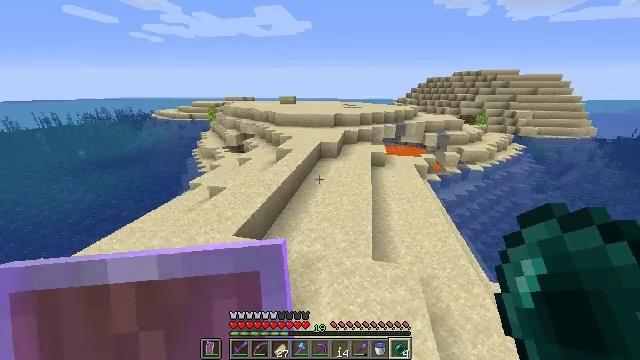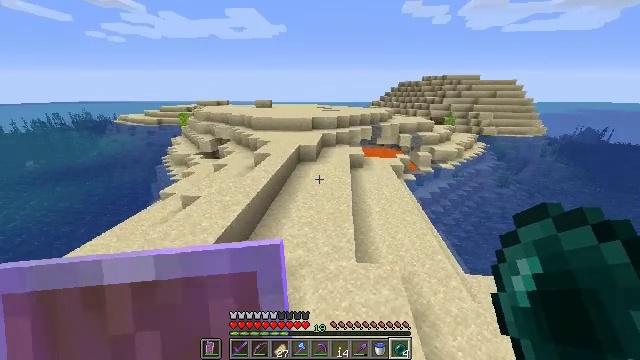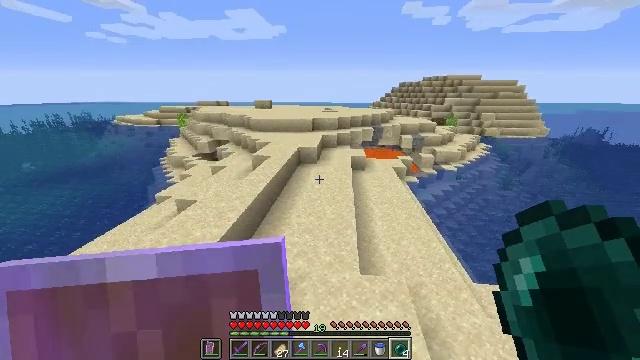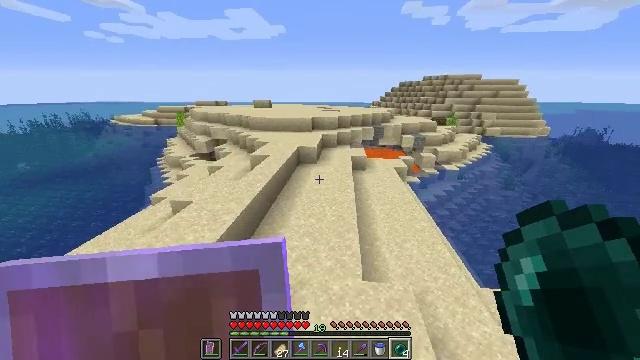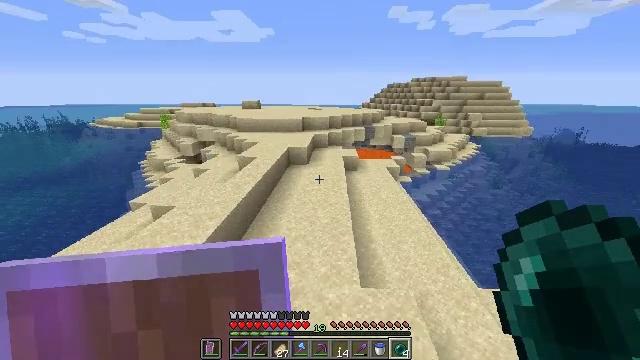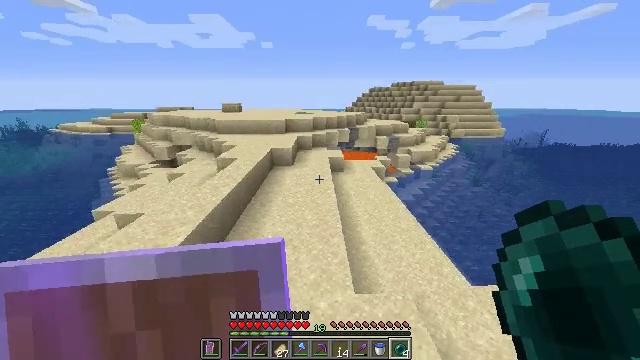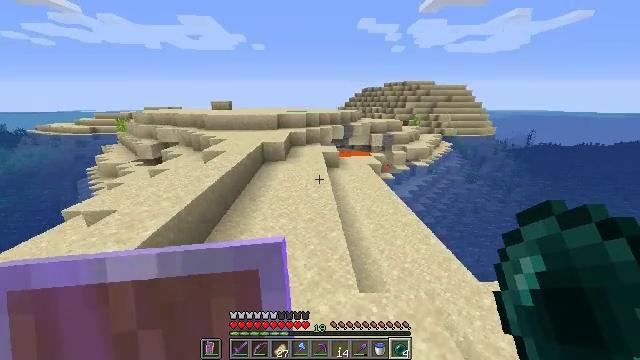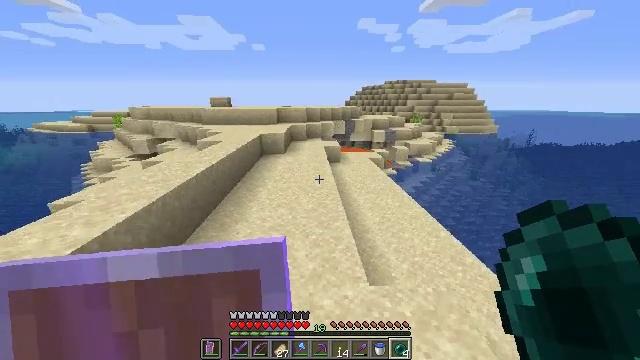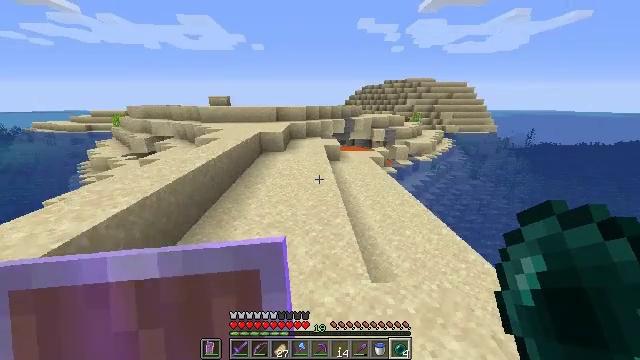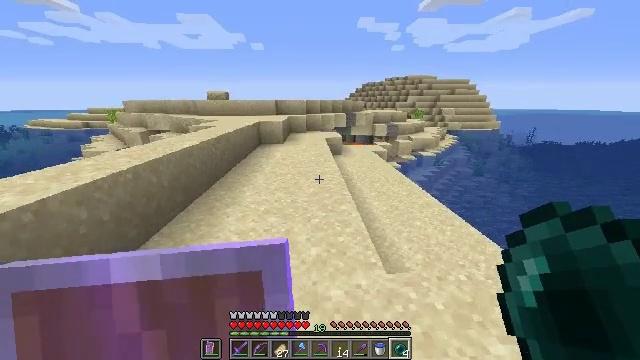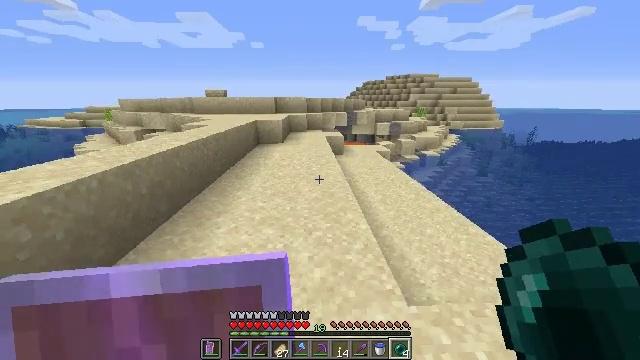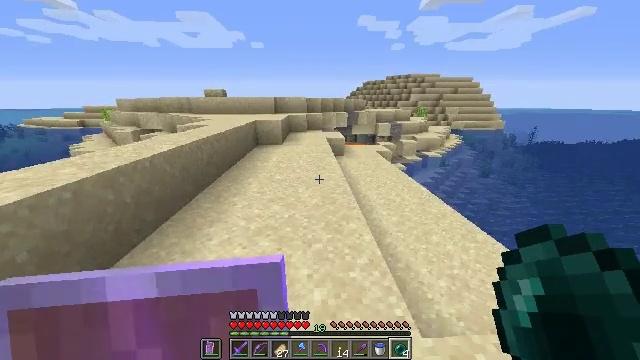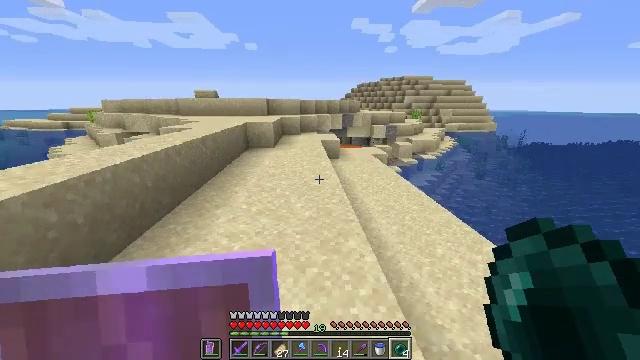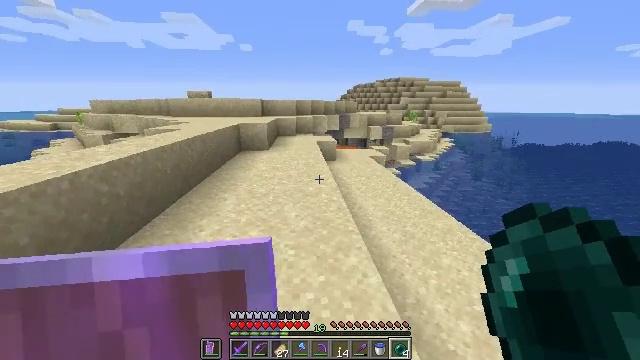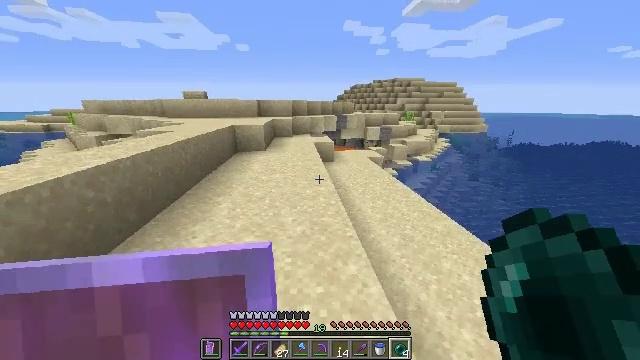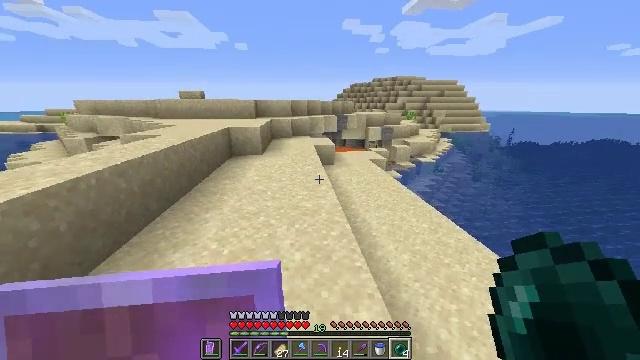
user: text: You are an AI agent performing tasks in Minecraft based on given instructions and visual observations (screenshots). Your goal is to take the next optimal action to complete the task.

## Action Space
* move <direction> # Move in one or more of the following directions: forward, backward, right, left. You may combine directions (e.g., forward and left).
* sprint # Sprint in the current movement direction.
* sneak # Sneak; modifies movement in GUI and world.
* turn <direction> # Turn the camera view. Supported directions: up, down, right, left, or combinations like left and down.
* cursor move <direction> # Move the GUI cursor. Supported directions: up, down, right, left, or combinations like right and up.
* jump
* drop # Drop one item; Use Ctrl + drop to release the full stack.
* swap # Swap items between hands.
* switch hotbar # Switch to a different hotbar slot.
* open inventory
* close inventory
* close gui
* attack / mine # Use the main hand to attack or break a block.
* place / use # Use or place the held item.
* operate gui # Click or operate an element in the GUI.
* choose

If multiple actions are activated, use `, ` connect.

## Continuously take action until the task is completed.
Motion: motion action
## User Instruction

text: Remove an ender pearl from the inventory.
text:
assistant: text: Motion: move forward, sprint, turn right
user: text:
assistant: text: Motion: move forward, sprint
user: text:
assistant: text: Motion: move forward, sprint
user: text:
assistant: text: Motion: move forward, sprint, turn right
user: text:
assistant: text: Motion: move forward, sprint, turn right and up
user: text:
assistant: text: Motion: move forward, sprint, turn right
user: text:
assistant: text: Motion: move forward, sprint
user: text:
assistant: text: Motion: move forward, sprint
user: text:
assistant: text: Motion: move forward, sprint
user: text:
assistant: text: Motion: move forward, sprint
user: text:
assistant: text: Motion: move forward, sprint
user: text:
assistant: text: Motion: move forward, sprint, turn right
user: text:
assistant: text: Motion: move forward, sprint, turn right
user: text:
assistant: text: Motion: move forward, sprint
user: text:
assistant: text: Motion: move forward, sprint
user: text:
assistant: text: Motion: move forward, sprint
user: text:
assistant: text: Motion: move forward, sprint
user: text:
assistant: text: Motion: move forward, sprint
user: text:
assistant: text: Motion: move forward, sprint, jump
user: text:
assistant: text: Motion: move forward, sprint, turn right, jump
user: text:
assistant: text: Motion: move forward, sprint, turn right, jump
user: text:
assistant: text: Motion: move forward, sprint, jump
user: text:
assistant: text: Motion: move forward, sprint, turn right, jump
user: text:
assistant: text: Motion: move forward and move right, sprint, jump
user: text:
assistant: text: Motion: move forward and move right, sprint
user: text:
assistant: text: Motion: move forward and move right, sprint
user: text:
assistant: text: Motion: move forward and move right, sprint
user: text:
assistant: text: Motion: move forward and move right, sprint
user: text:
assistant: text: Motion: move forward and move right, sprint
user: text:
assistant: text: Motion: move forward and move right, sprint